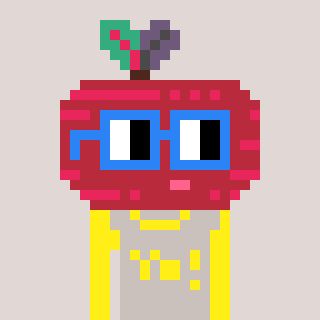
a pixel art character with square blue glasses, a beet-shaped head and a foggrey-colored body on a warm background